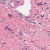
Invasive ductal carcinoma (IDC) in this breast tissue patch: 1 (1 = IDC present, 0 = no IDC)